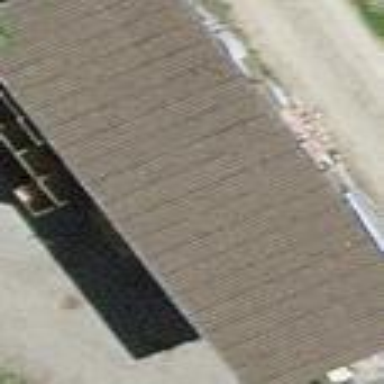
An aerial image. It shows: View of roof of building.